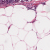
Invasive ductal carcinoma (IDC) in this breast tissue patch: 1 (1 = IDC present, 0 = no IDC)